Aerial crown-view tile of a tropical tree (Barro Colorado Island, Panama), acquired 20240918:
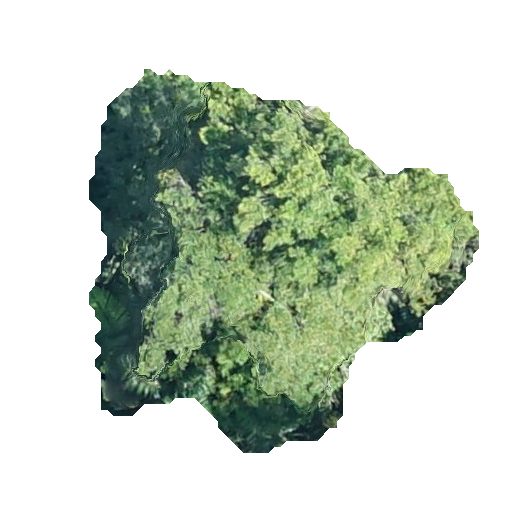
Species: Tabernaemontana arborea
GBIF accepted scientific name: Tabernaemontana arborea
Crown area: 156.296 m²